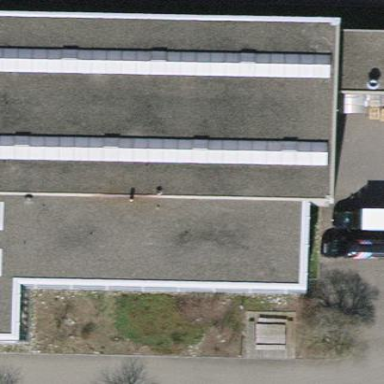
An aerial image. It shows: Industrial building.